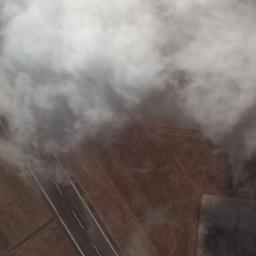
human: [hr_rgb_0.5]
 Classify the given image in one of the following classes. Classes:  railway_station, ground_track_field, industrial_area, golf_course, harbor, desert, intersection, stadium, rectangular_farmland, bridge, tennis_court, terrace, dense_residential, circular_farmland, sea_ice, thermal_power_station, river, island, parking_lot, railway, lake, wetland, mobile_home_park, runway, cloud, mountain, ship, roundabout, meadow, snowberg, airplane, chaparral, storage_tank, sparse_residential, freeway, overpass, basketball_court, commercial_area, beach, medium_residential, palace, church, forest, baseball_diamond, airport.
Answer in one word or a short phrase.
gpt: runway